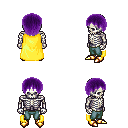
a pixel art fantasy rpg character, male body template, skeleton, yellow cape, teal pants, purple plain hairstyle, gold boots, four views (front, back, left, right), 2x2 character sprite sheet, small pixel art, hard edges, no anti-aliasing